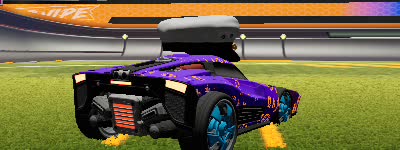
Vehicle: breakout